Aerial crown-view tile of a tropical tree (Barro Colorado Island, Panama), acquired 20250317:
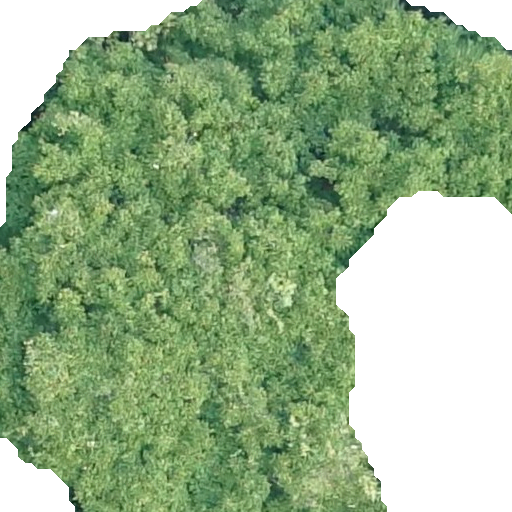
Species: Tachigali panamensis
GBIF accepted scientific name: Tachigali panamensis
Crown area: 354.53 m²